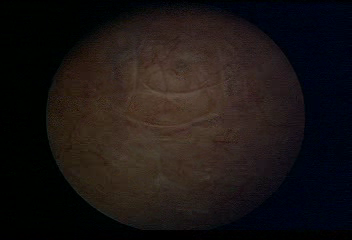
Modality: WLC
Class: Normal mucosa
Bladder cancer association: No